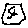
Label: hexagon